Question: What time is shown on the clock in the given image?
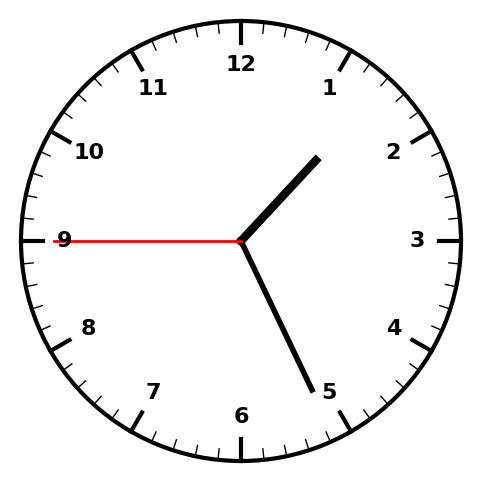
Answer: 01:25:45